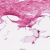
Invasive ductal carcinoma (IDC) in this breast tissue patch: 0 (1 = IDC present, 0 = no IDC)